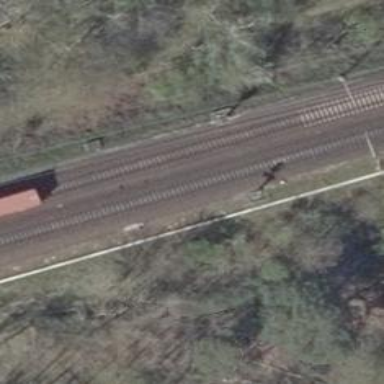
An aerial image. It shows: Railway signal.